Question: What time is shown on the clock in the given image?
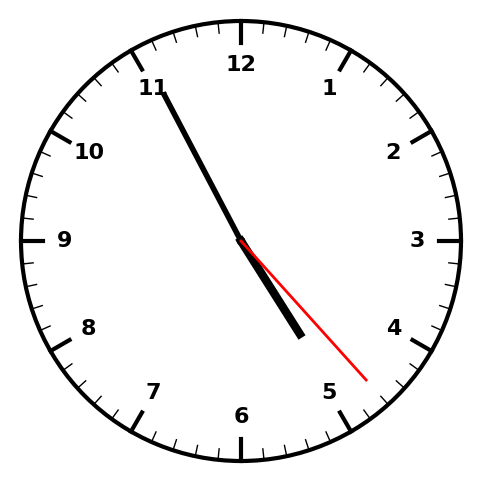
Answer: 04:55:23